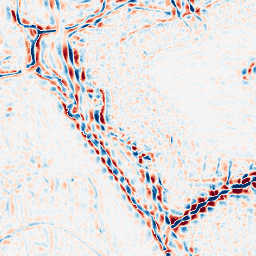
Category: wavelet
Decomposition family: wavelet_biorthogonal
Decomposition parameters: wavelet: bior4.4
level: 3
Upsampling method: quadratic
Upsampling parameters: scale: 4
Upsampling scale: 4